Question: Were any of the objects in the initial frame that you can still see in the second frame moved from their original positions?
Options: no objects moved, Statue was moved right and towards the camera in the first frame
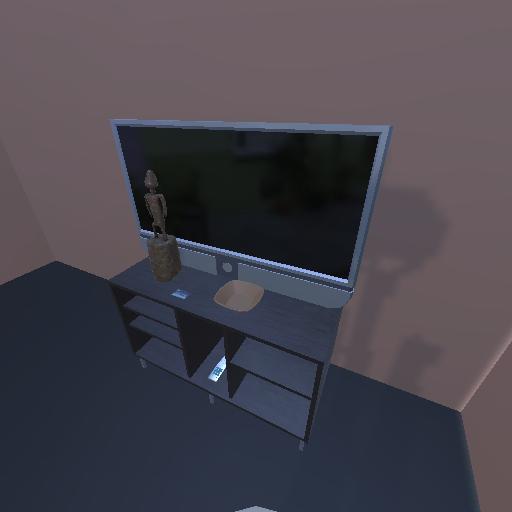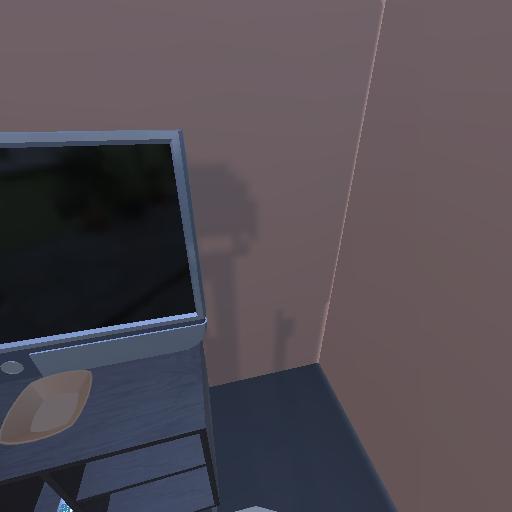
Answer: no objects moved